Brain MRI, t2w sequence, axial 2D slice.
Patient: age 50, sex F, weight 78 kg, height 1.78 m
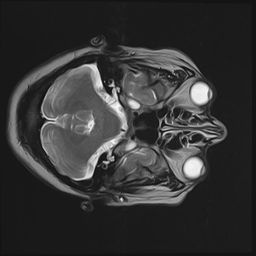